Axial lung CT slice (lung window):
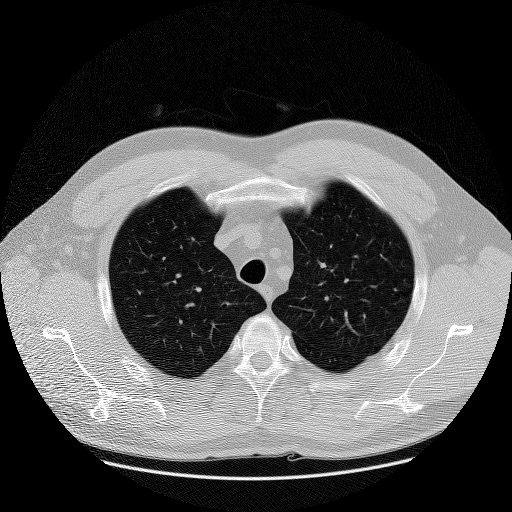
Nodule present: no